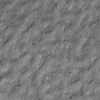
Label: not_dusty